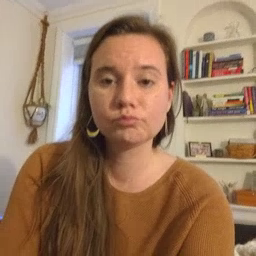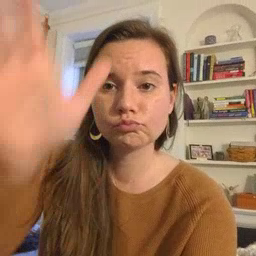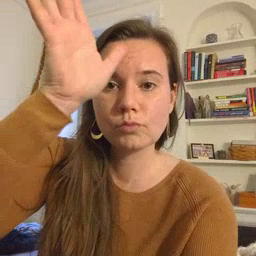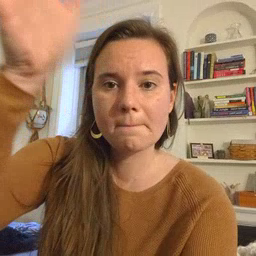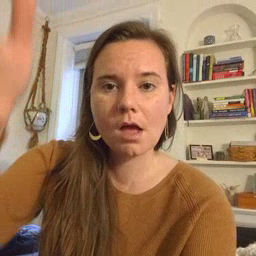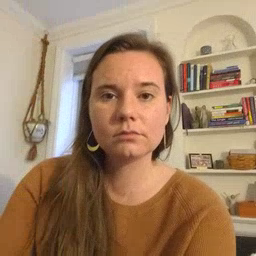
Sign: grandpa